Question: Is there a way to change this awful default login page of Google Apps?

I want to use a custom login page that I will put at login.jmorais.com. Is that possible? How can I do that?
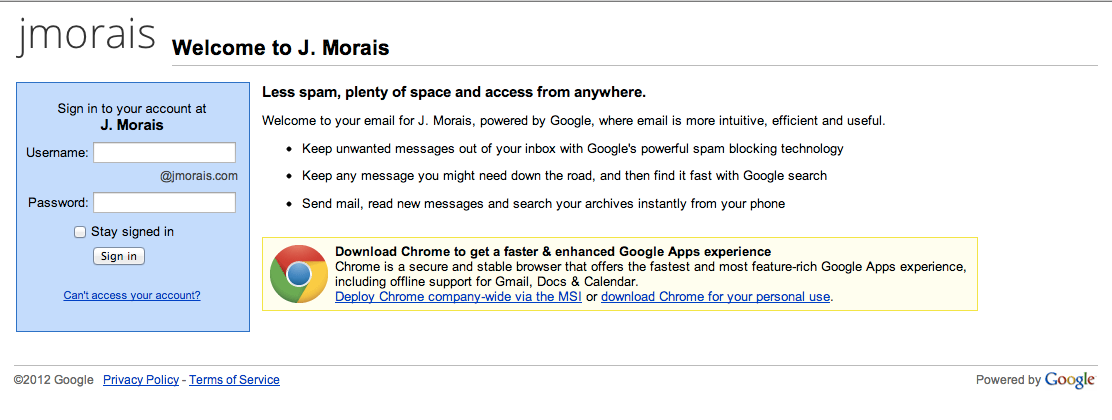
Answer: I was also facing same issue then but I found <URL> in Google Apps Marketplace. this app solve my problem. you can also try.